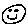
Label: smiley face